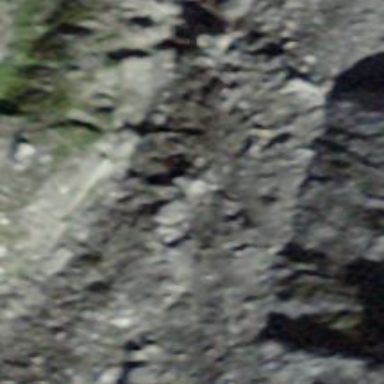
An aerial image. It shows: Natural cliff.